九年级 · 解析几何
(8 分) 如图在平面直角坐标系中，直线 $y=-\frac{3}{4} x+3$ 与 $x$ 轴、 $y$ 轴分别交于 $A 、 B$ 两点, 点 $P$ 、 $Q$ 同时从点 $A$ 出发, 运动时间为 $t$ 秒. 其中点 $P$ 沿射线 $A B$ 运动, 速度为每秒 4 个单位长度, 点 $Q$ 沿射线 $A O$ 运动, 速度为每秒 5 个单位长度. 以点 $Q$ 为圆心, $P Q$ 长为半径作 $\odot Q$.

(1)求证: 直线 $A B$ 是 $\odot Q$ 的切线;

(2)过点 $A$ 左侧 $x$ 轴上的任意一点 $C(m, 0)$, 作直线 $A B$ 的垂线 $C M$, 垂足为 $M$. 若 $C M$ 与 $\odot Q$ 相切于点 $D$, 求 $m$ 与 $t$ 的函数关系式(不需写出自变量的取值范围);

(3)在(2)的条件下, 是否存在点 $C$, 直线 $A B 、 C M 、 y$ 轴与 $\odot Q$ 同时相切？若存在, 请直接写出此时点 $C$ 的坐标; 若不存在, 请说明理由.

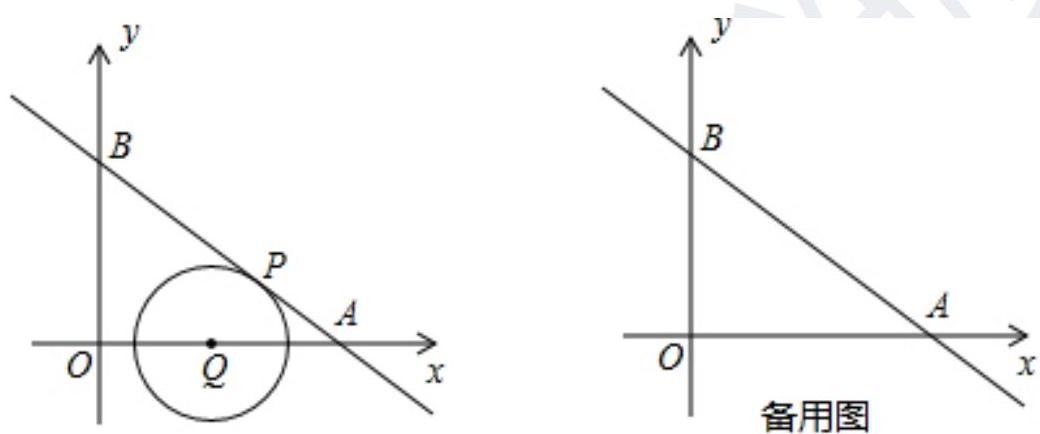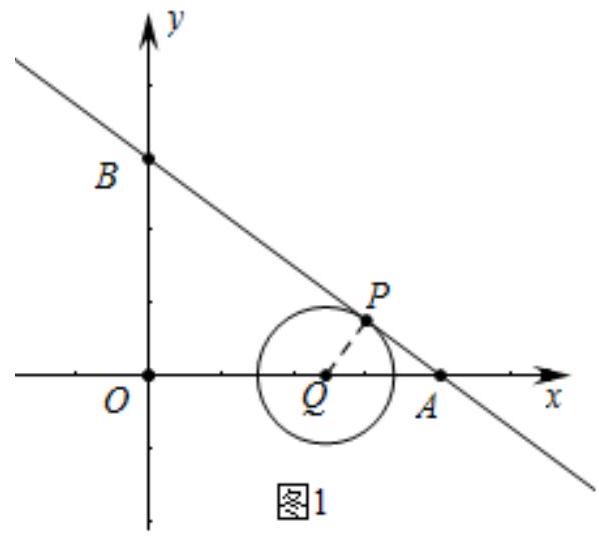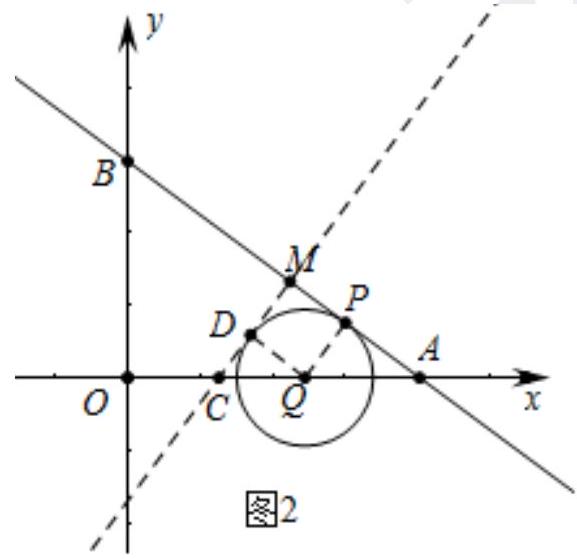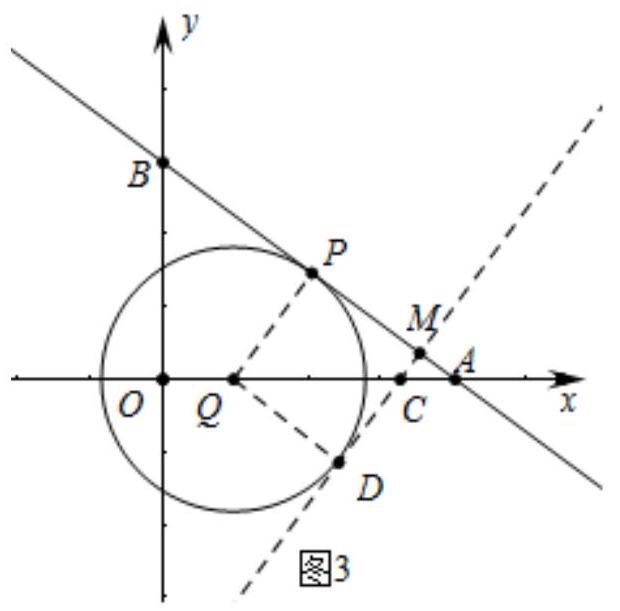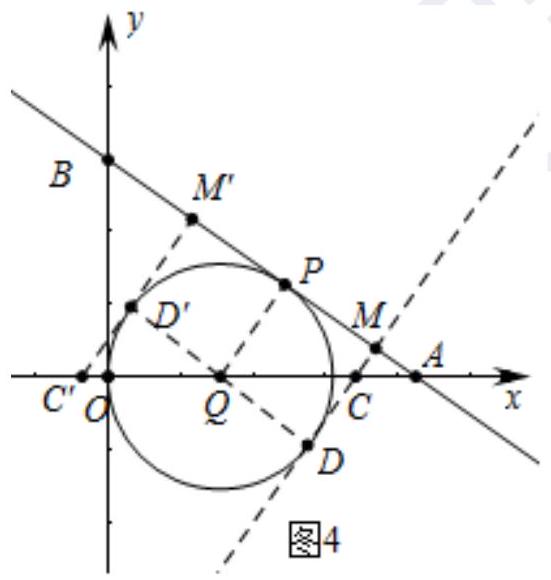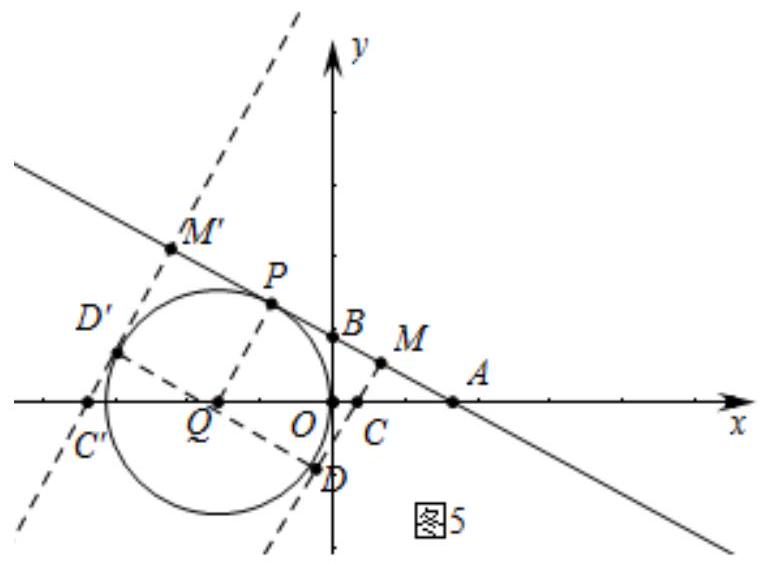
答案: 证明: (1)如图 1 中, 连接 $Q P$.

在Rt $\triangle A O B$ 中, $O A=4, O B=3$,

$\therefore A B=\sqrt{O B^{2}+O A^{2}}=5$,

$\because A P=4 t, A Q=5 t$,

$\therefore \frac{A P}{A Q}=\frac{O A}{A B}=\frac{4}{5}, \because \angle P A Q=\angle B A O$,

$\therefore \triangle P A Q \sim \triangle B A O$,

$\therefore \angle A P Q=\angle A O B=90^{\circ}$,

$\therefore Q P \perp A B$,

$\therefore A B$ 是 $\odot O$ 的切线;

(2) 1)如图 2 中, 当直线 $C M$ 在 $\odot O$ 的左侧与 $\odot Q$ 相切时, 设切点为 $D$, 则四边形 $P Q D M$ 是正方形.

易知 $P Q=D Q=3 t, C Q=\frac{5}{4} \cdot 3 t=\frac{15 t}{4}$,

$\because O C+C Q+A Q=4$,

$\therefore m+\frac{15}{4} t+5 t=4$,

$$
\therefore m=4-\frac{35}{4} t .
$$

(2)如图 3 中, 当直线 $C M$ 在 $\odot O$ 的右侧与 $\odot Q$ 相切时, 设切点为 $D$, 则四边形 $P Q D M$ 是正方形.

$\because O C+A Q-C Q=4$,

$\therefore m+5 t-\frac{15}{4} t=4$,

$\therefore m=4-\frac{5}{4} t$;

(3)存在. 理由如下:

如图 4 中, 当 $\odot Q$ 在 $y$ 轴的右侧与 $y$ 轴相切时, $3 t+5 t=4, t=\frac{1}{2}$,

由(2)可知, $m=-\frac{3}{8}$ 或 $\frac{27}{8}$.

如图 5 中, 当 $\odot Q$ 在 $y$ 则的左侧与 $y$ 轴相切时, $5 t-3 t=4, t=2$,

由(2)可知, $m=-\frac{27}{2}$ 或 $\frac{3}{2}$.

综上所述, 满足条件的点 $C$ 的坐标为 $\left(-\frac{3}{8}, 0\right)$ 或 $\left(\frac{27}{8}, 0\right)$ 或 $\left(-\frac{27}{2}, 0\right)$ 或 $\left(\frac{3}{2}, 0\right)$.